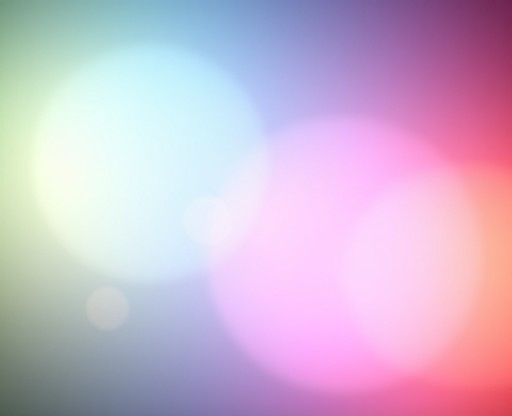
Category: Wedding